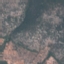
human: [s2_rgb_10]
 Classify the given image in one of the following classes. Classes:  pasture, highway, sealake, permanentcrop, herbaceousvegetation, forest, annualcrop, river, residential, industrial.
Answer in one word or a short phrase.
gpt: HerbaceousVegetation